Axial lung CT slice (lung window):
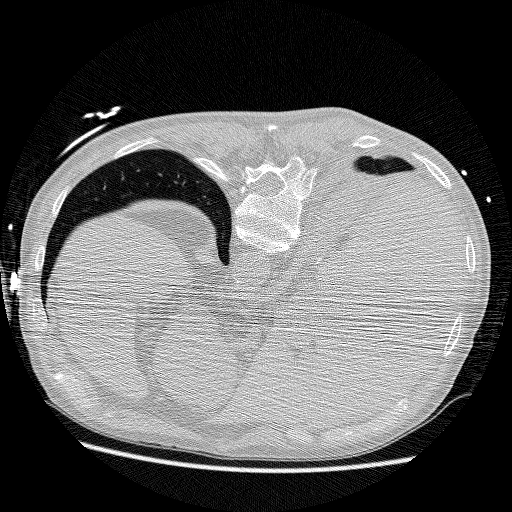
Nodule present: no